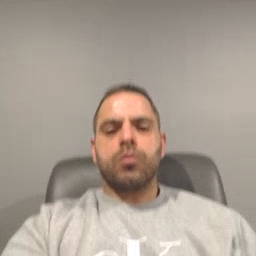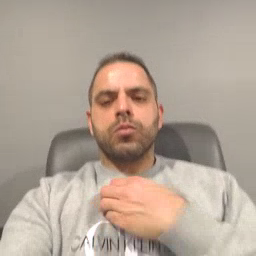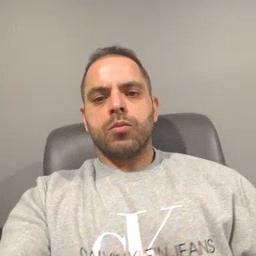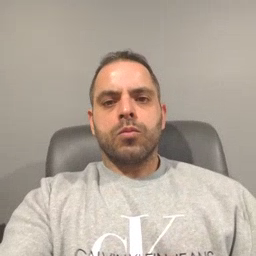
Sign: hungry